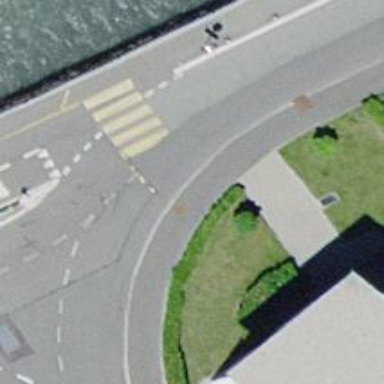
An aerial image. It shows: Marked footway crossing with zebra markings.